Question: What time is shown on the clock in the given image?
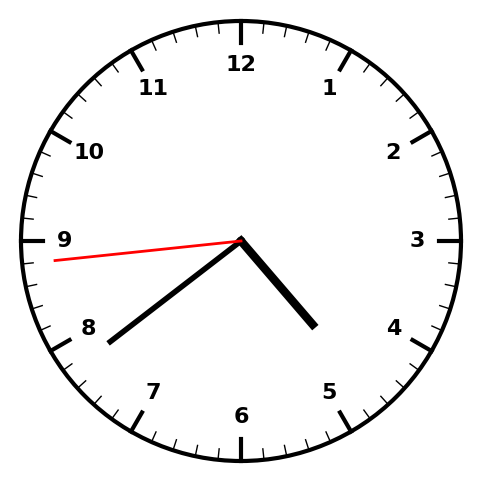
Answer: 04:38:44